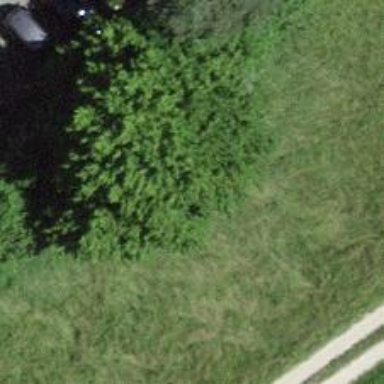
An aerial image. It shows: Hedge barrier.